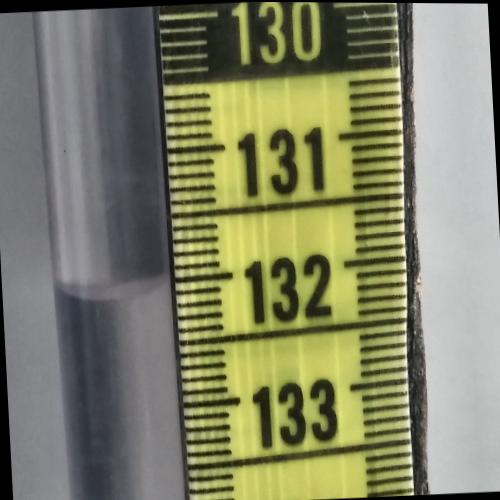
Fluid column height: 132.1 cm